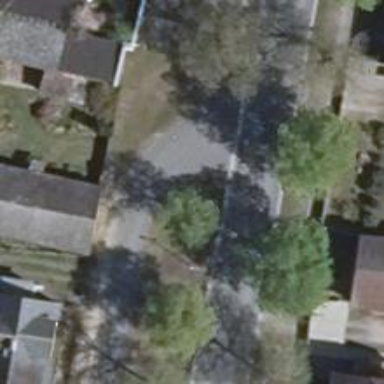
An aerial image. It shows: Paved residential road.